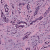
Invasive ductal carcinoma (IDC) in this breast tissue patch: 1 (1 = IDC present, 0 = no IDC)